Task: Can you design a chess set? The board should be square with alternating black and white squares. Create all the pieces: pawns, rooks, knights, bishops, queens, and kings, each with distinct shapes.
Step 48:
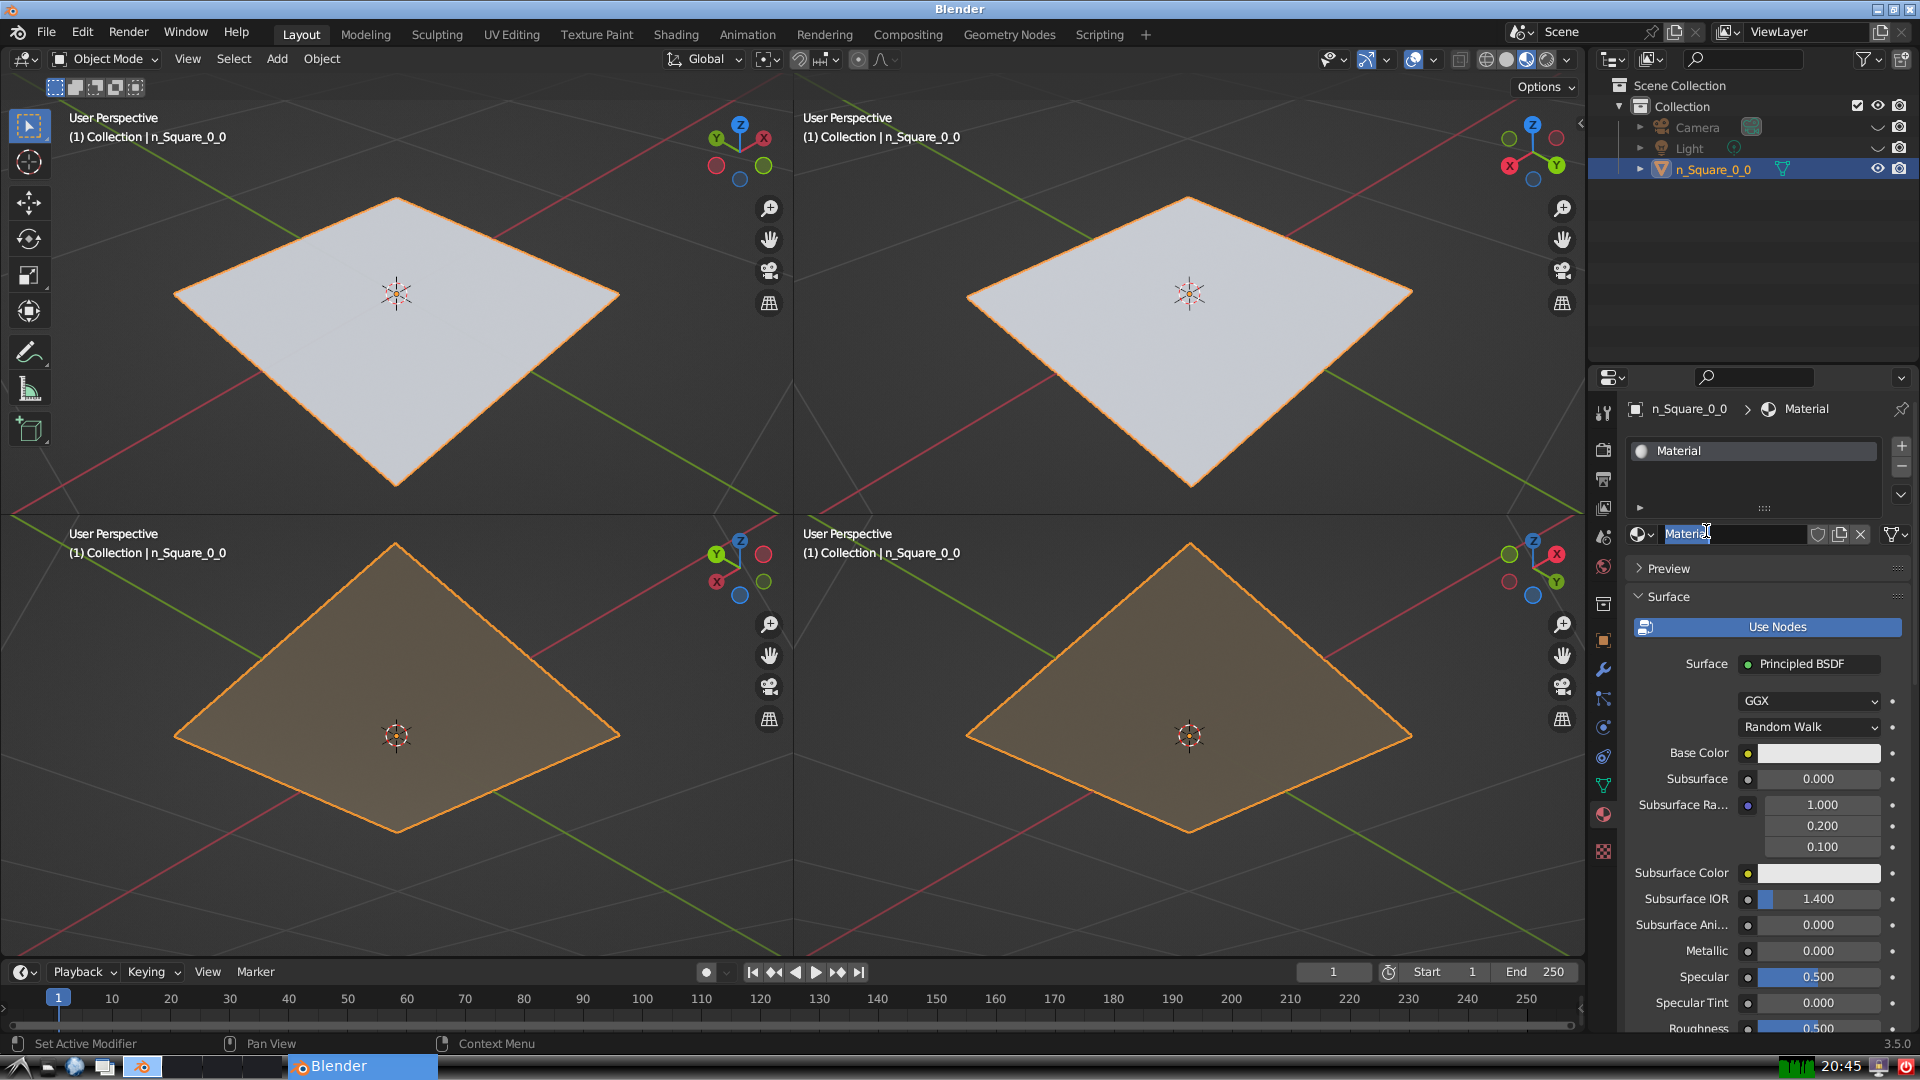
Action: input_text: n_White